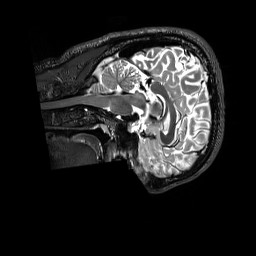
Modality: T2w
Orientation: sagittal
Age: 24
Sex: male
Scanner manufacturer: siemens
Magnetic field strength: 3 T
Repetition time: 3.2 s
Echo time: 0.728 s